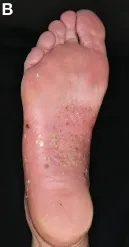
Palms and soles of patient 1 with numerous pustules on scaled red skin at baseline.
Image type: radiology (ct)